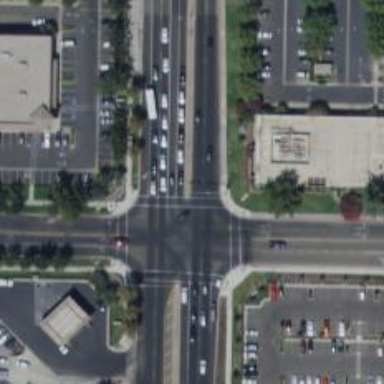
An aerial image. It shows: Crossing on the road with line markings.